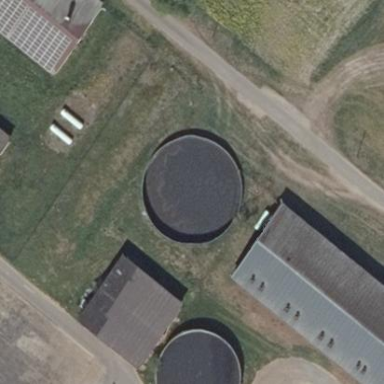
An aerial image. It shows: Storage tank with man-made structure.